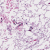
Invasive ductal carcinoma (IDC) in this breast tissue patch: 0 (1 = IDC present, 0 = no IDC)